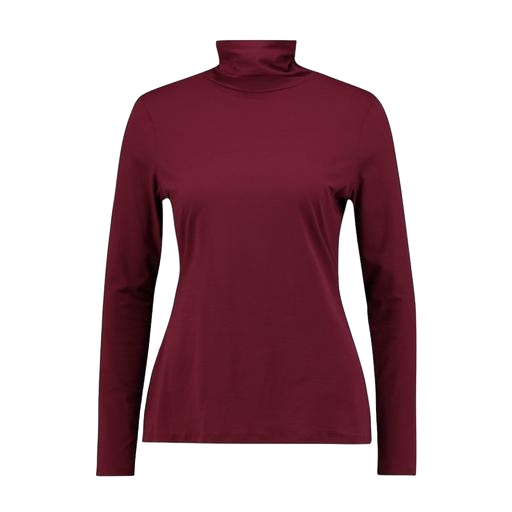
high-neck top, red skinny-fit stretch polo shirt, turtleneck tee, white background